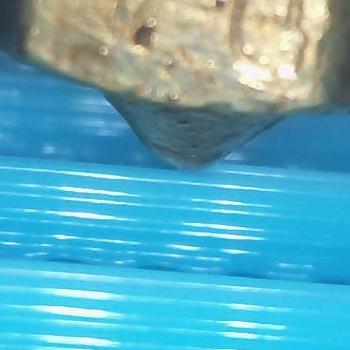
Flow rate: 59%